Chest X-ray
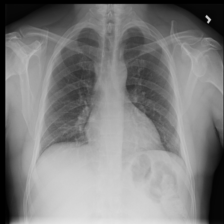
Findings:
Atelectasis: negative
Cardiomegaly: negative
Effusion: negative
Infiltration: positive
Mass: negative
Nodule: negative
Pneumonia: negative
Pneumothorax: negative
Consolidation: negative
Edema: negative
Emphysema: negative
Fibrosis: negative
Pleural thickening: negative
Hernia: negative